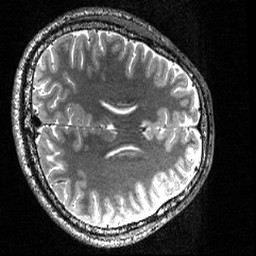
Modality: T2w
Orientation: axial
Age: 19
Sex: male
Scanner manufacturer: siemens
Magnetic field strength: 3 T
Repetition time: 3.2 s
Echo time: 0.56 s